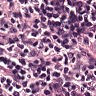
Metastatic tissue present: no